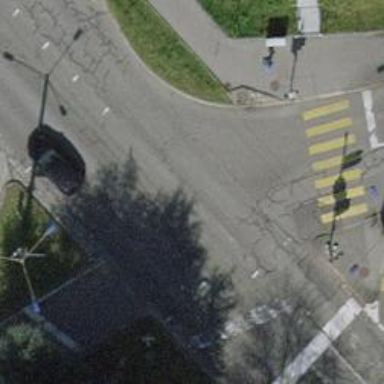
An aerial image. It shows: Crossing with traffic signals and central island.